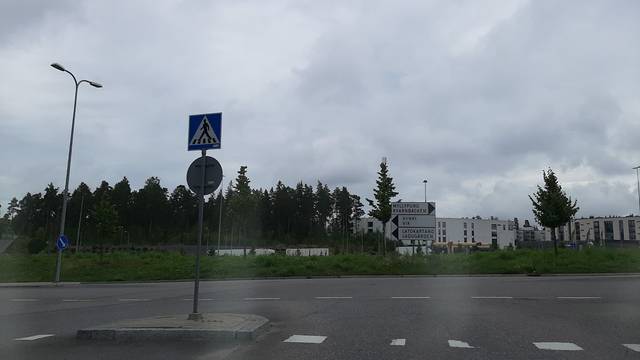
Region: Finland
Coordinates: 60.23, 25.052